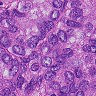
Metastatic tissue present: yes